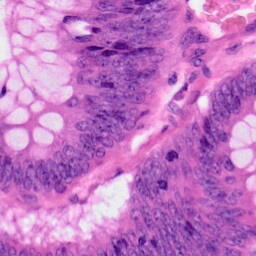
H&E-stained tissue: Colon